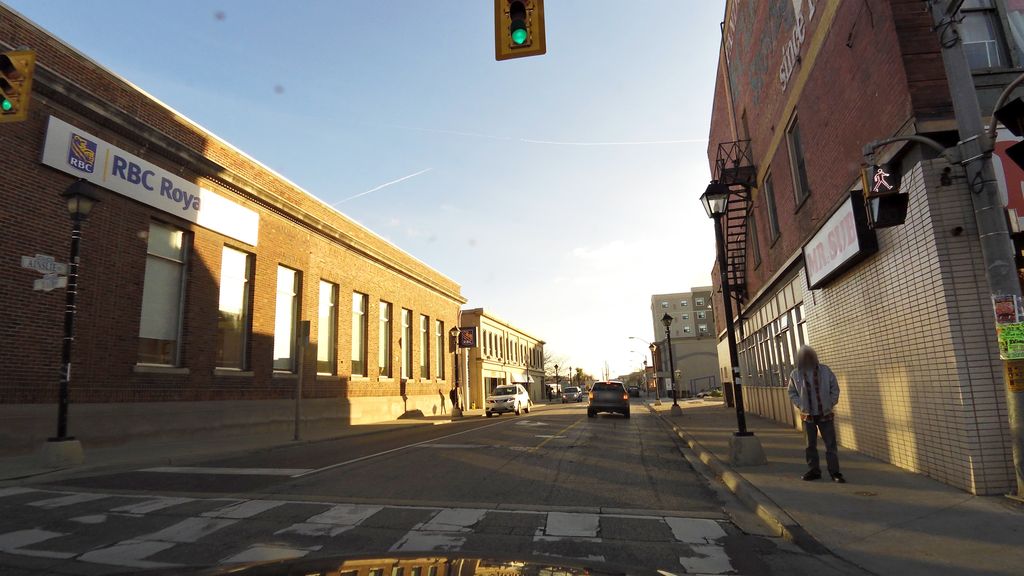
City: kitchener-waterloo